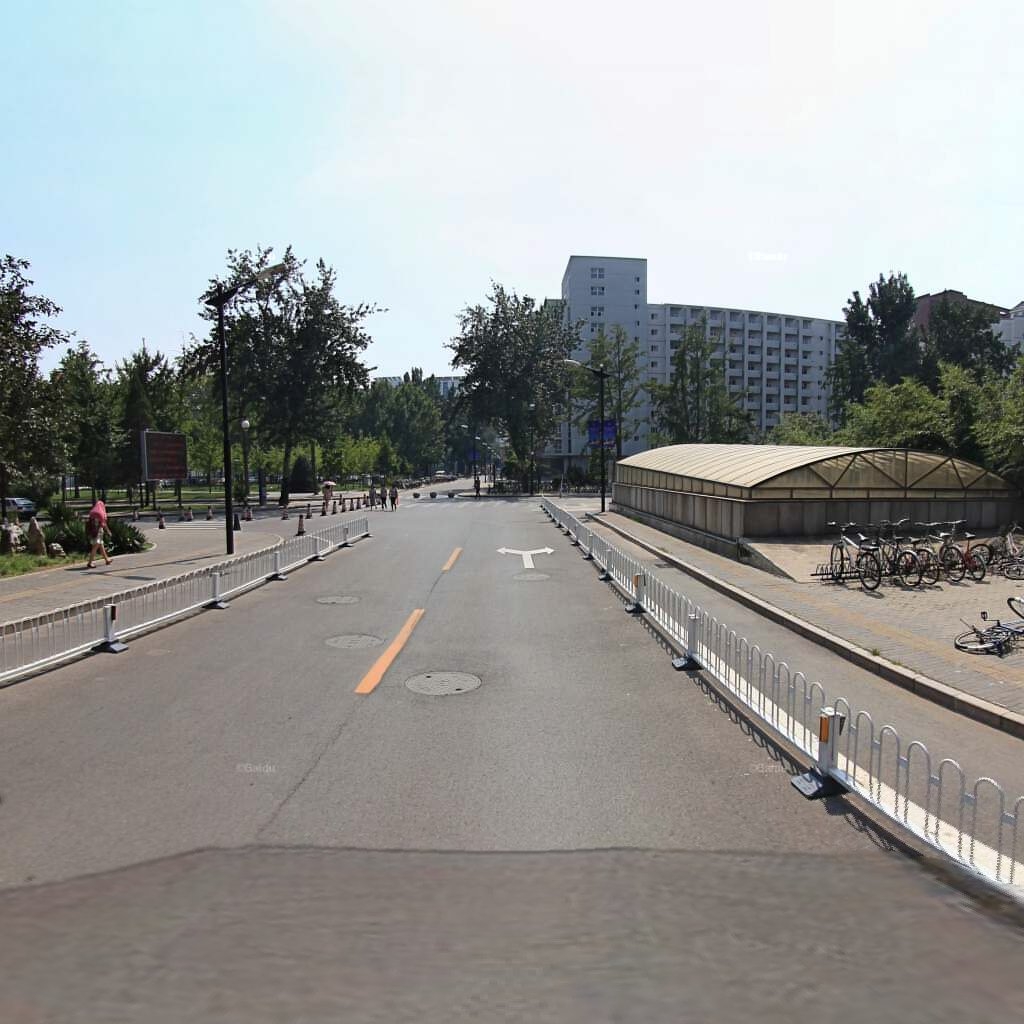
Region: Haidian
Road damage annotations: longitudinal crack, manhole cover, manhole cover, manhole cover, manhole cover